Question: I need to replicate this in css:

So far I've got the foundations:
'''
<span>&lt; HTML &gt;</span>
'''
CSS:
'''
span {
display:table-cell;
vertical-align:middle;
background-color:#266c30;
width:200px;
height:200px;
text-align:center;
border-radius:50%;
color:white;
font-size:30px;
font-family:Arial, sans-serif;
letter-spacing:1px;
}
'''
See my <URL>
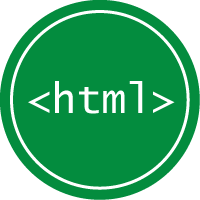
Answer: Updated Code pen: <URL>
Referencing this post: <URL>
'''
.circle_container {
width: 80px;
height: 80px;
border-radius: 42px;
border: 3px solid #fff;
font-family: Cambria;
font-size: 11px;
color: white;
line-height: 80px;
text-align: center;
background: #266c30;
box-shadow: 0 0 0 3px #266c30;
}
'''
'''
<div class="circle_container">
<span>HTML</span>
</div>
'''